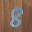
Label: 8